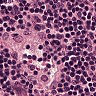
Metastatic tissue present: no